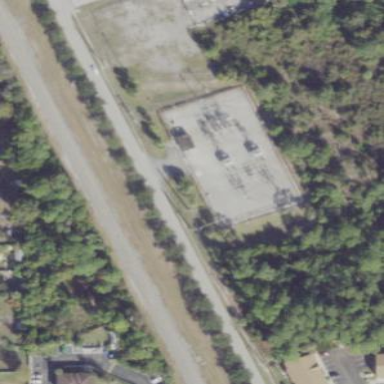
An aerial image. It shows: Outdoor power substation surrounded by fence. The substation operates at the distribution level.